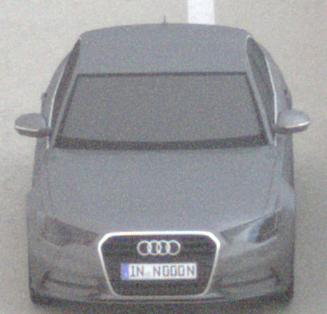
Make: Audi
Model: A6 2.0 TFSI
Detailed model: A6 (C7) Limousine
Model produced from: 2011/10
Model produced until: 2014/09
Doors: 4
Color: gray
Road condition: dry road
Daytime: night
Contrast: low contrast